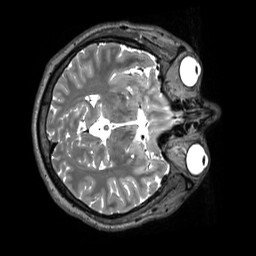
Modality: T2w
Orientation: axial
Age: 31
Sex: male
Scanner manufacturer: siemens
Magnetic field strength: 3 T
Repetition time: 3.2 s
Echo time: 0.412 s